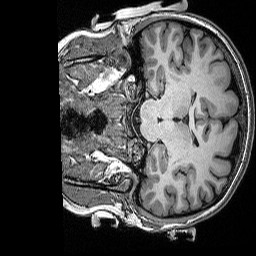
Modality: T1w
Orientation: coronal